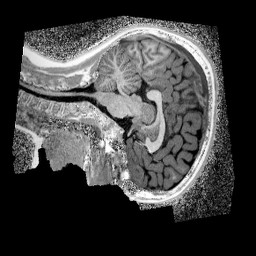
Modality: UNIT1_denoised
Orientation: sagittal
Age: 10
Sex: female
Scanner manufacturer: siemens
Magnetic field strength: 3 T
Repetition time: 4 s
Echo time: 0.00299 s